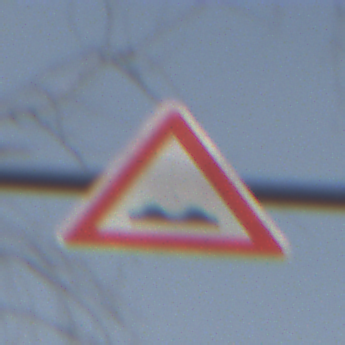
Verkehrszeichen: UnebeneFahrbahn
Umgebung: Outdoor, Nature
Tageszeit: MorningAfternoon
Wetter: Clear
Licht: Natural
Jahreszeit: Winter
Kontrast: HighContrast